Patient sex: M
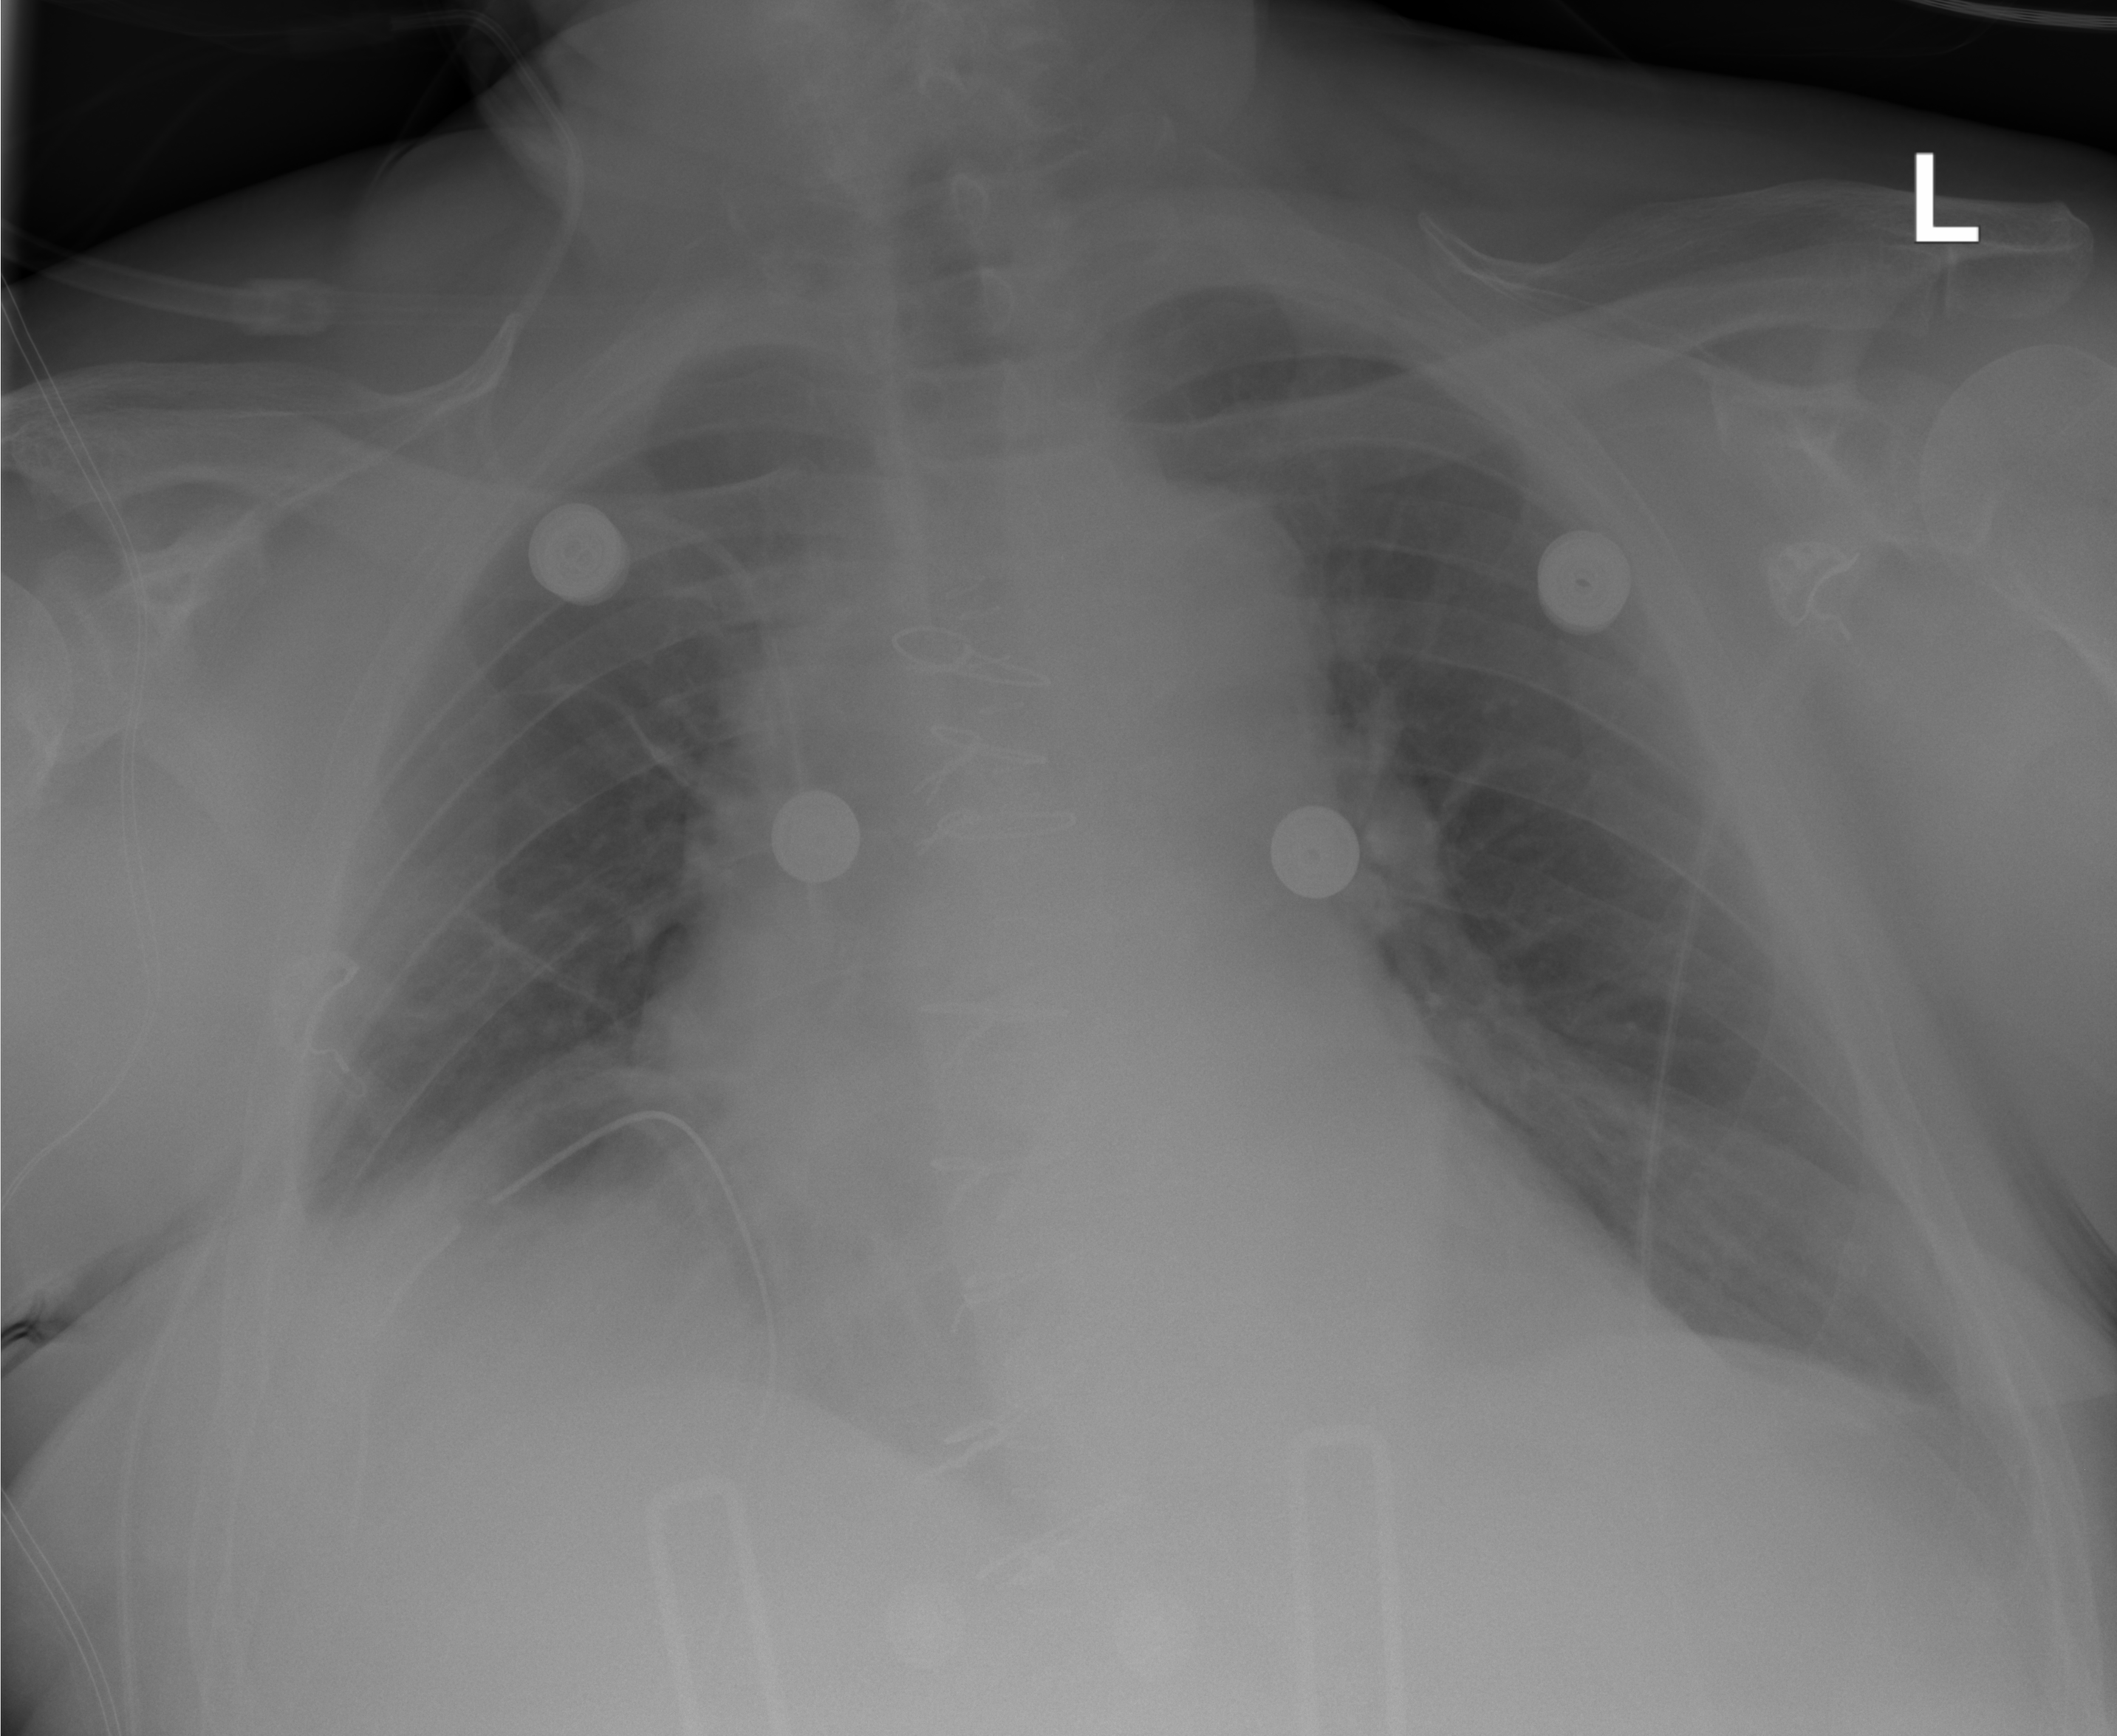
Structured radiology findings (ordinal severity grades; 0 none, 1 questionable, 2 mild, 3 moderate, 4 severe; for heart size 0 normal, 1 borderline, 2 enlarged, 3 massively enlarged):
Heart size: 2
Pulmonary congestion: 1
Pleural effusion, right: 2
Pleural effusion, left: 0
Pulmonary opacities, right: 0
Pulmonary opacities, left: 0
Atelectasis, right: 2
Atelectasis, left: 1